Interaction volume radius: 5 \u00c5
Interaction volume height: 20 \u00c5
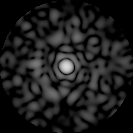
Disorder parameter: 0.7824